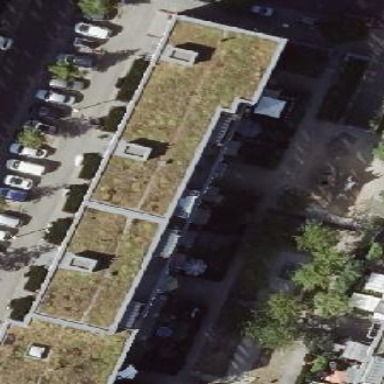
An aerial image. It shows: Building with apartments and flat roof.